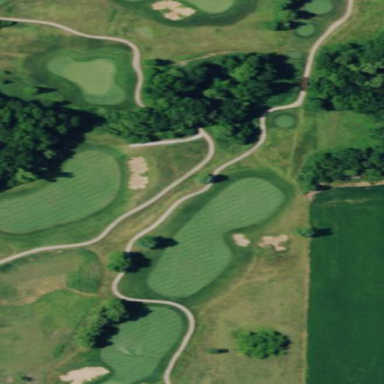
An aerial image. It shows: Grassy area designated as golf fairway.